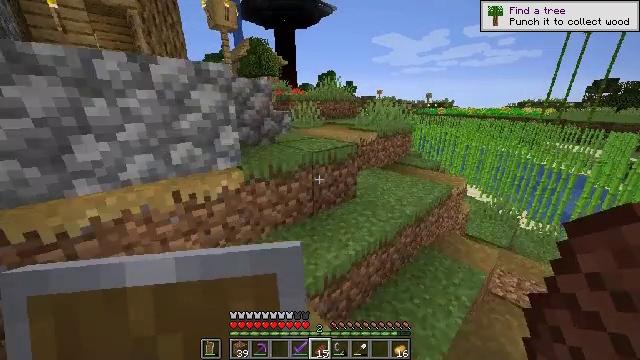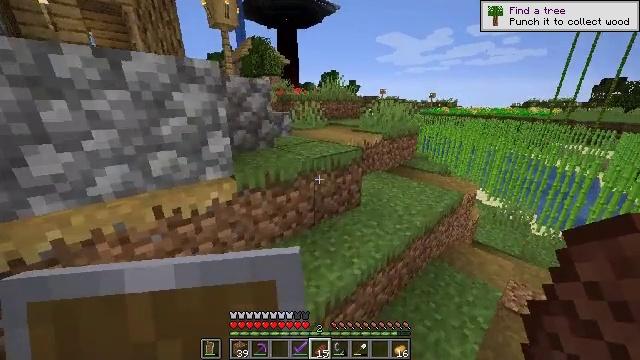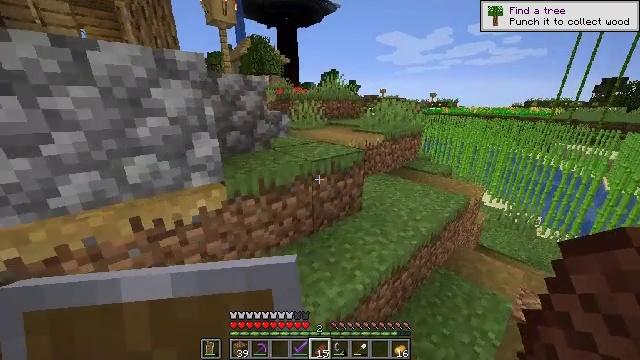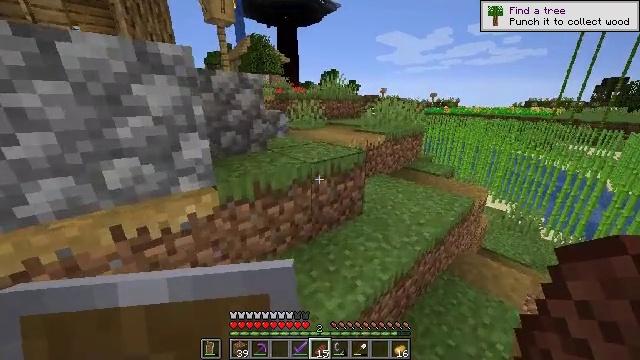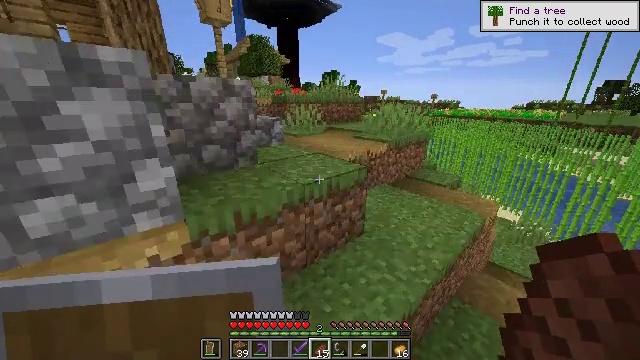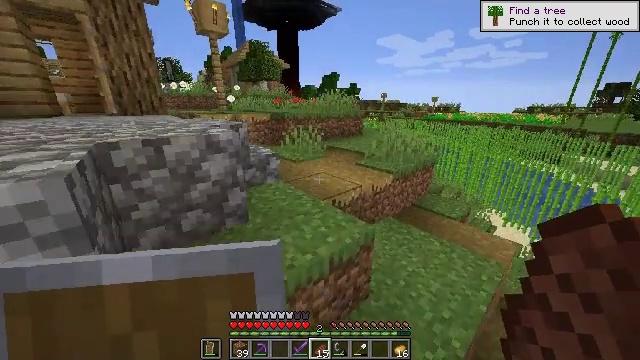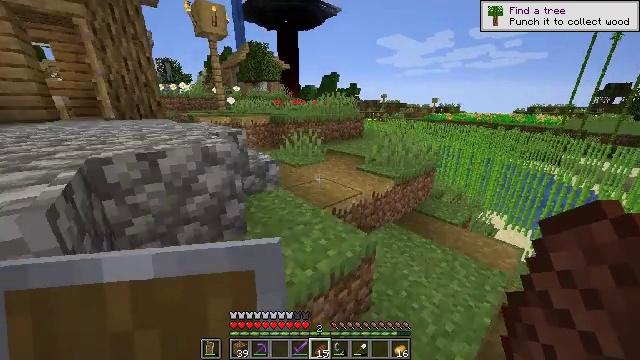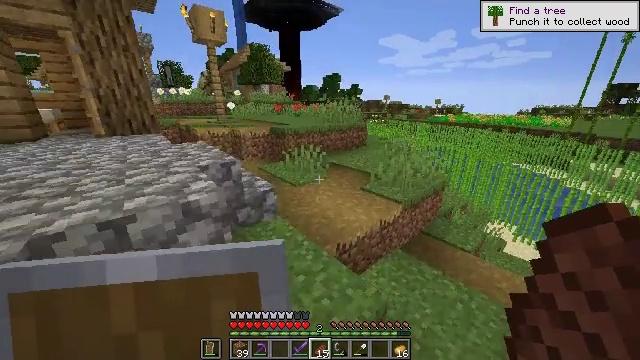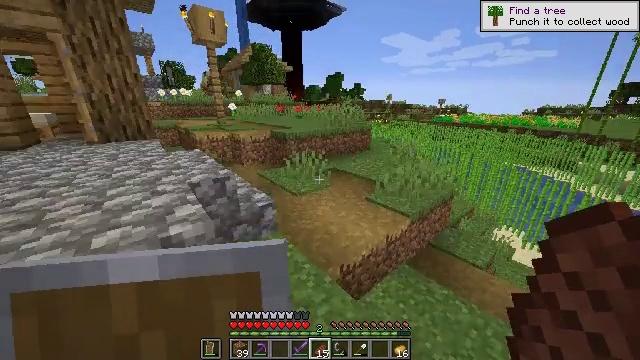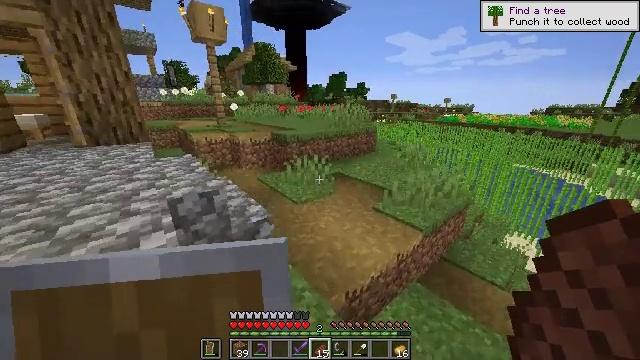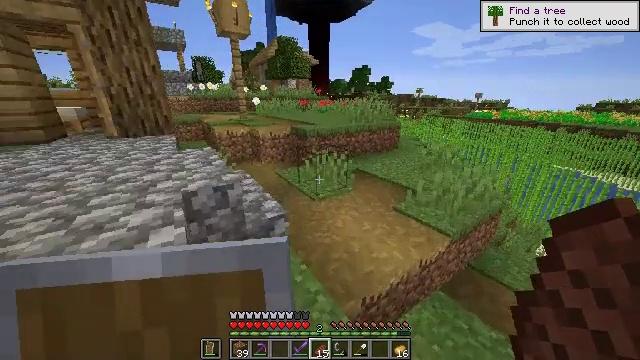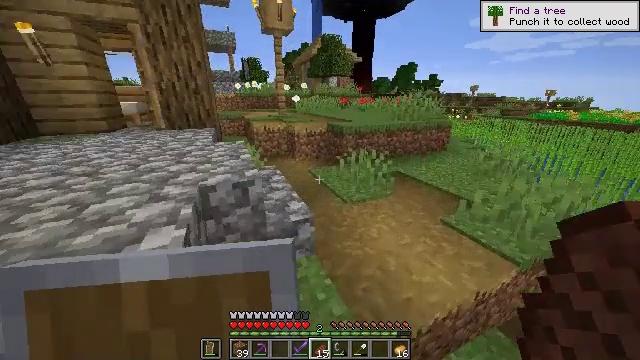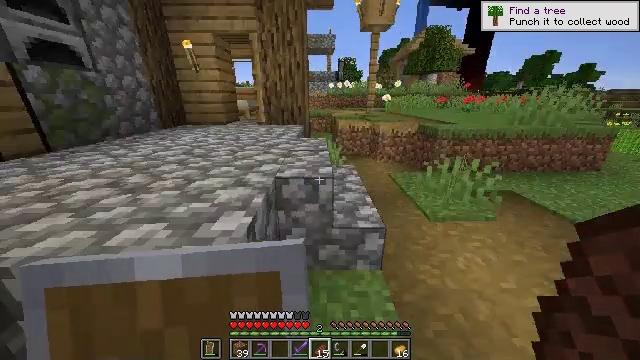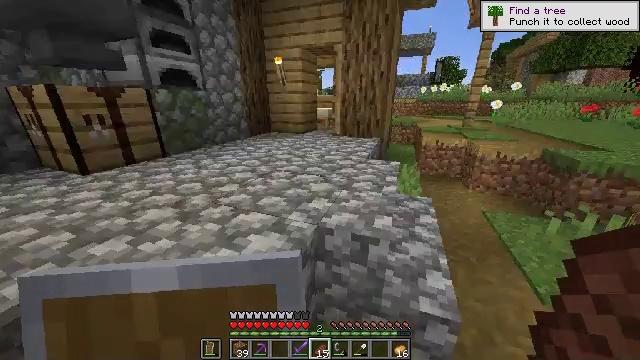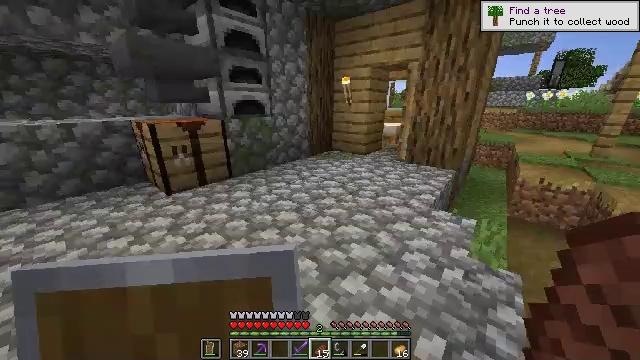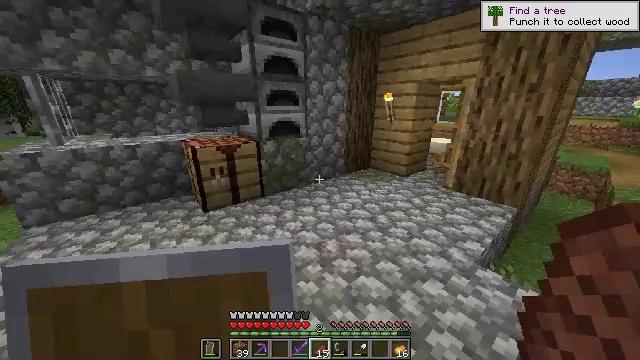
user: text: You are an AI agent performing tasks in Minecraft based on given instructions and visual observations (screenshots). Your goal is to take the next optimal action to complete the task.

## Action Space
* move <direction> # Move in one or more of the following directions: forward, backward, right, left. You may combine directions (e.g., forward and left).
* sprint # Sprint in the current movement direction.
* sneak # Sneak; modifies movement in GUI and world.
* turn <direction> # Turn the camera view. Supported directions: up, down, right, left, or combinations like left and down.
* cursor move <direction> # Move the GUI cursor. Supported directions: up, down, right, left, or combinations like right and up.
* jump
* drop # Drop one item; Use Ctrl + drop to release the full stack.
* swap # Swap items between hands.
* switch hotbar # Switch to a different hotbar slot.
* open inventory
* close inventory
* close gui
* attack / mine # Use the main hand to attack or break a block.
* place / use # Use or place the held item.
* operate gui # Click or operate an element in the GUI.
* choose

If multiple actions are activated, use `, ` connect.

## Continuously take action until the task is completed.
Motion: motion action
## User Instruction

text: Open a crafting table to get gold nugget.
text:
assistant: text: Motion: move forward
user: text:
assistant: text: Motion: move forward
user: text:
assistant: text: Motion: move forward
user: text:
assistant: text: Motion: move forward, jump
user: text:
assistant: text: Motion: move forward, jump
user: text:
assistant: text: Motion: move forward, jump
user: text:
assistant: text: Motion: move forward, jump
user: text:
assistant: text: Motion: move forward
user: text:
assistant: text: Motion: move forward
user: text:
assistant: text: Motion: move forward, turn left and down
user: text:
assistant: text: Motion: move forward, turn left
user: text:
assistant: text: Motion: move forward, turn left
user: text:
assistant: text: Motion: move forward, turn left, jump
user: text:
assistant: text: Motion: move forward, turn left, jump
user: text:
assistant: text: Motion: move forward, turn left, jump
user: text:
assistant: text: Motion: move forward, turn left
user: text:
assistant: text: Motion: move forward, turn left
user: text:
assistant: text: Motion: move forward and move right, turn left and up
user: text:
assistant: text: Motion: move forward and move right, turn left and up
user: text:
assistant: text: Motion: move forward and move right, turn left and up
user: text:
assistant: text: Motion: move forward and move right, turn left and up
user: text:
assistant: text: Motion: move forward and move right, turn left and up
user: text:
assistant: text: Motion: move forward, turn left
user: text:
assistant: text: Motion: turn left
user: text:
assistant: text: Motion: no_op
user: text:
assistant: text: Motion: turn up
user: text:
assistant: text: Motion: use / place
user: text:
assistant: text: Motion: use / place
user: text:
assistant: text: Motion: use / place
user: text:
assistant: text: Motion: no_op